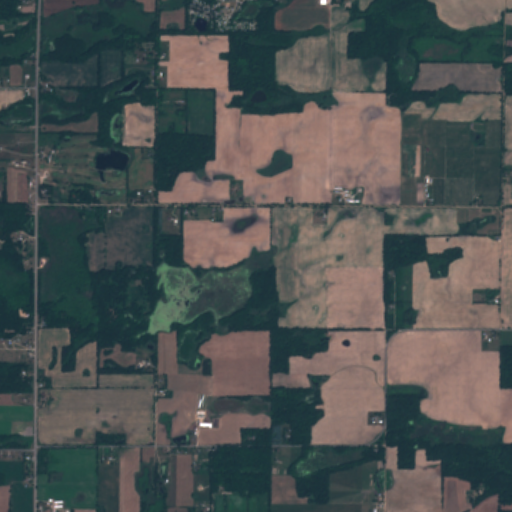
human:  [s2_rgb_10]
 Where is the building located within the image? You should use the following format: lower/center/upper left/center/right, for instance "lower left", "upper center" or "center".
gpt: The building is located in the upper center of the image.
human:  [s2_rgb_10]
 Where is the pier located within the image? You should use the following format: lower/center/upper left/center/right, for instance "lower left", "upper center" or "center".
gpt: The pier is located in the upper center of the image.
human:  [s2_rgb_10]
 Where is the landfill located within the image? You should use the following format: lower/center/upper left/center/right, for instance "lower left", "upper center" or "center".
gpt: There is no landfill in the image.